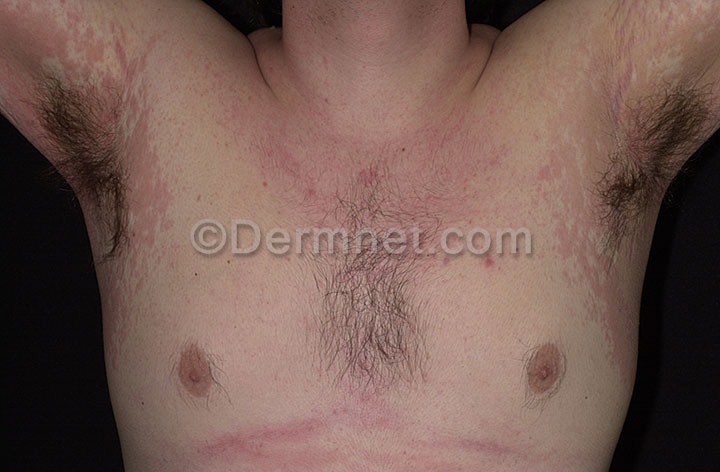
Disease: Exanthems and Drug Eruptions